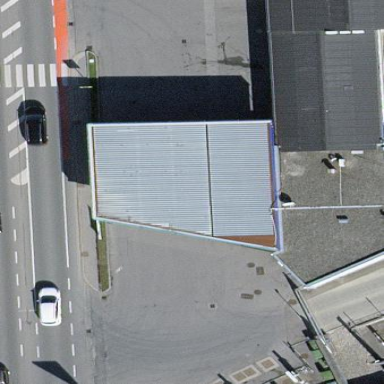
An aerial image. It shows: Roofed structure serving as CNG fuel station.